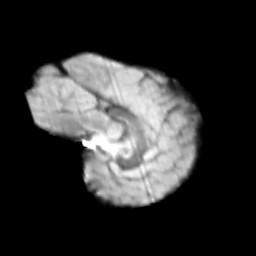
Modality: T2w
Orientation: sagittal
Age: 12
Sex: male
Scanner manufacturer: siemens
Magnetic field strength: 3 T
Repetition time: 3.8 s
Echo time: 0.07 s